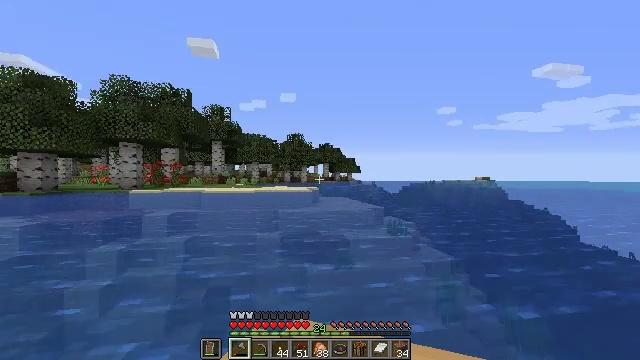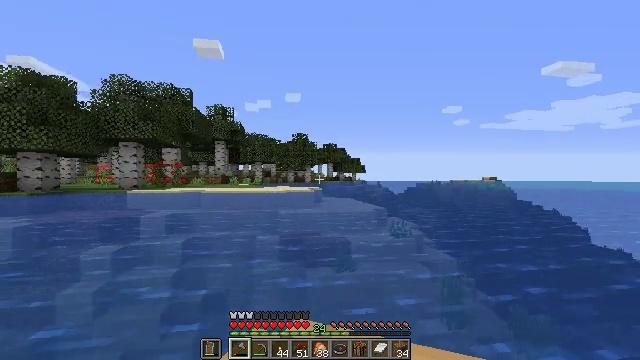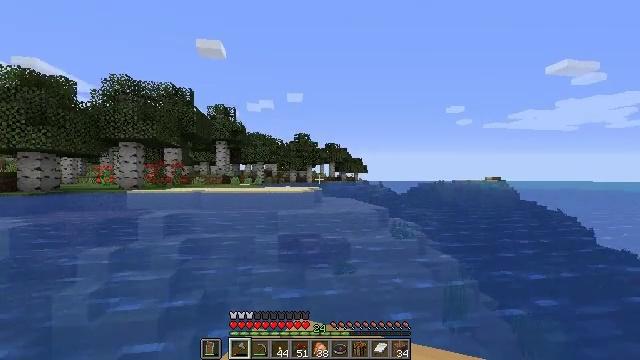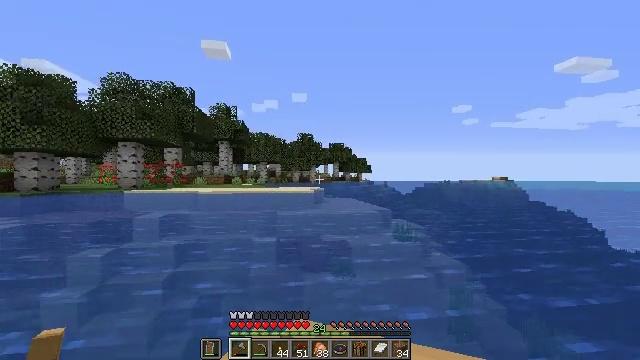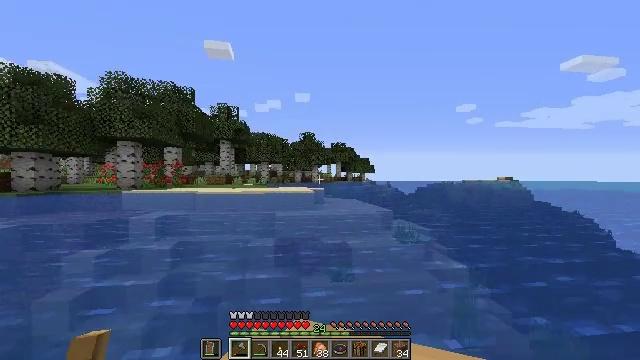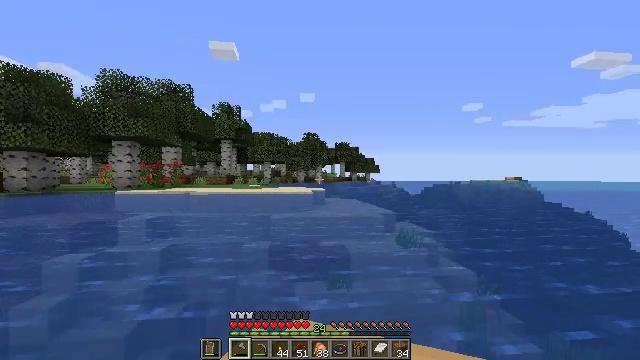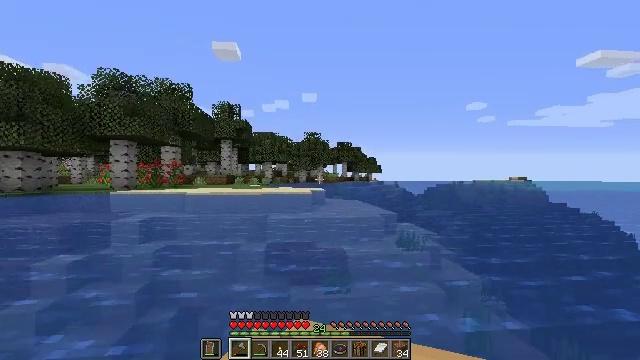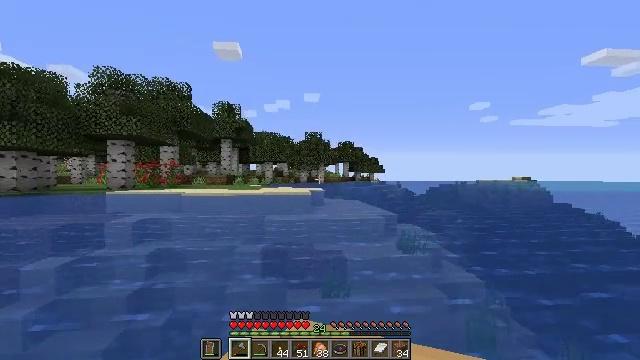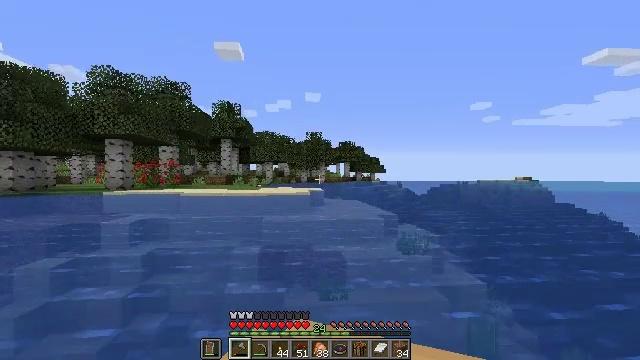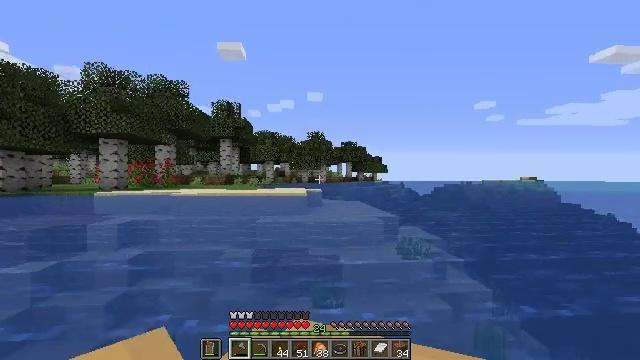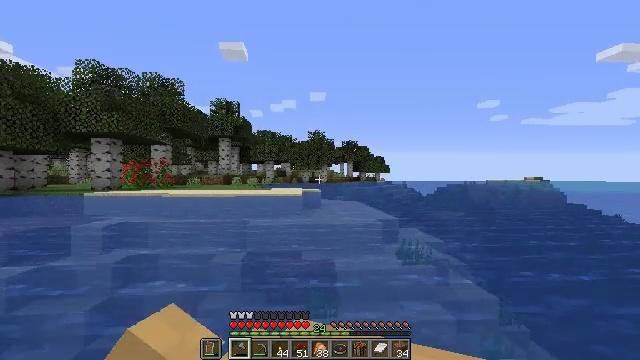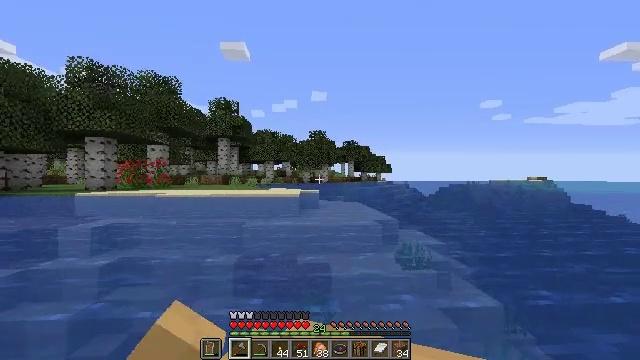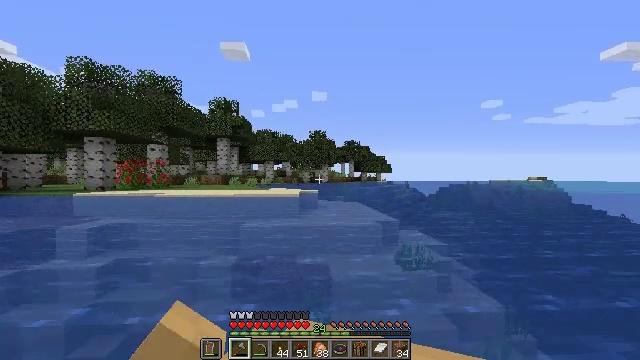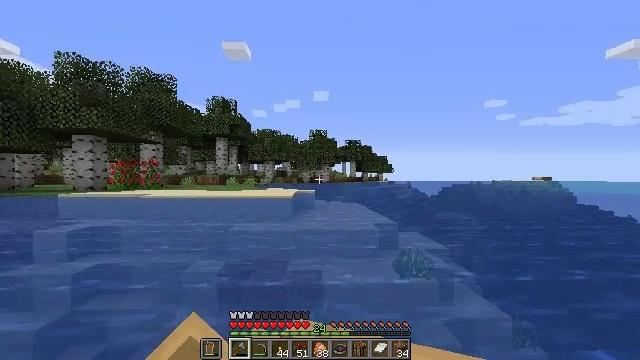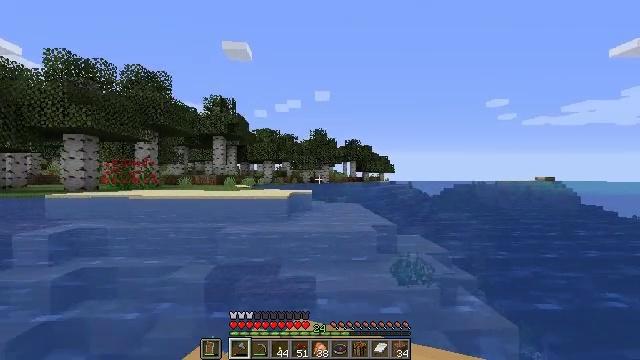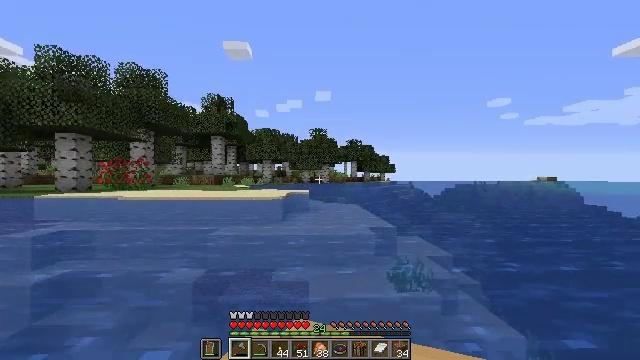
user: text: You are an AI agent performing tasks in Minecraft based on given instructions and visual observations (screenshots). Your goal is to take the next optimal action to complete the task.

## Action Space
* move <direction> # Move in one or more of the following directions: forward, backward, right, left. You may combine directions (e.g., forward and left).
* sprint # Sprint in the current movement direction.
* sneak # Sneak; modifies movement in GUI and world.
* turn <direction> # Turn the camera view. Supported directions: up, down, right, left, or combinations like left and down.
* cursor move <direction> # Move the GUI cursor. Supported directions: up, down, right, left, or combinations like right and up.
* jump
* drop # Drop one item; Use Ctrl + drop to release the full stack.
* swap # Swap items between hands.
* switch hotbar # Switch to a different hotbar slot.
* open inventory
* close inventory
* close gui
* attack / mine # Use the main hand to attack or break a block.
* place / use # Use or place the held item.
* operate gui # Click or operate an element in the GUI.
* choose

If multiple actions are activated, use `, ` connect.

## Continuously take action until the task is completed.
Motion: motion action
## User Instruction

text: Use hand or tool to break sea pickles.
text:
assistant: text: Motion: move forward
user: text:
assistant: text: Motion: move forward
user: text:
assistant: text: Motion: move forward
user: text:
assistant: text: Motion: move forward
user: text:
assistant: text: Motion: move forward
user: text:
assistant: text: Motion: move forward
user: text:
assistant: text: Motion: move forward
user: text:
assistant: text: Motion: move forward
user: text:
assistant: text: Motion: move forward
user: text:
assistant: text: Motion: move forward
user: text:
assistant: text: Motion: move forward
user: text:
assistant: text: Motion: move forward
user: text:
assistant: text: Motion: move forward
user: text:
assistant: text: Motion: move forward
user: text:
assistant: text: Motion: move forward
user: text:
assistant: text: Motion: move forward
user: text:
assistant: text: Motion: move forward
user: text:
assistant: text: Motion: move forward
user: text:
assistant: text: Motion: move forward
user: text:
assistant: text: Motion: move forward
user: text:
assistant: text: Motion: move forward
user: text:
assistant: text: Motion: move forward
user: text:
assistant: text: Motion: move forward
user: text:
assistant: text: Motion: move forward
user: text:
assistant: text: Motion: move forward, turn right
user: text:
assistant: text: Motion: move forward, turn right
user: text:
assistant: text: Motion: move forward, turn right
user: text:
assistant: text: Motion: move forward, turn right
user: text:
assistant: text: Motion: move forward
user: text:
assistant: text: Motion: move forward